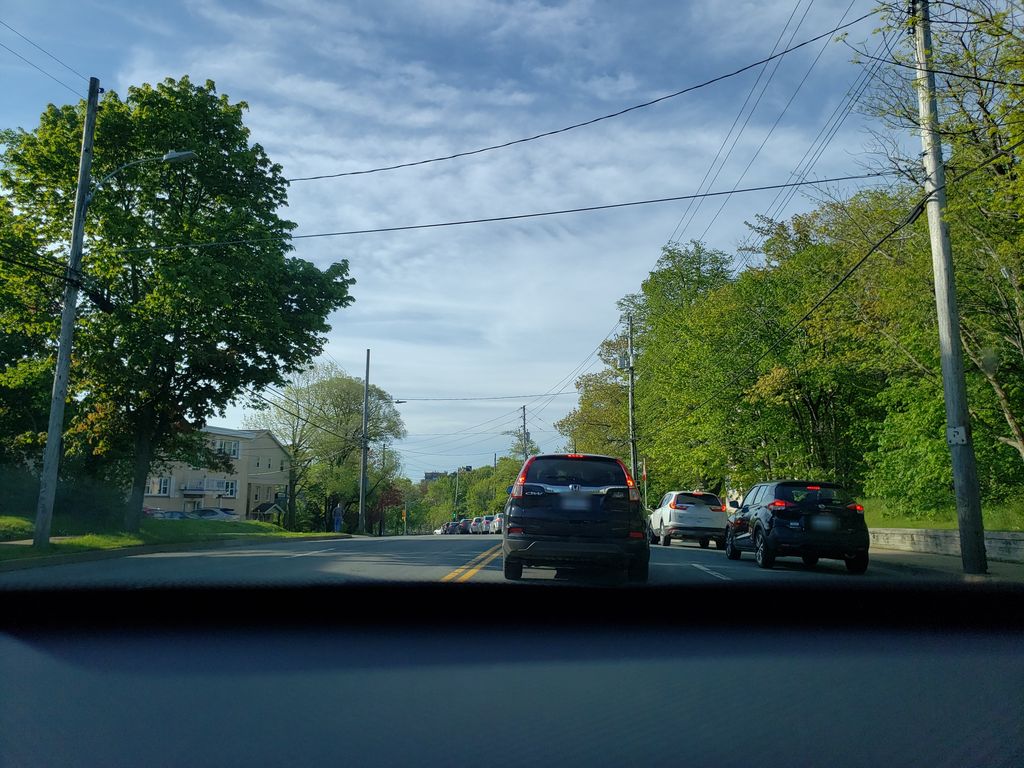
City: halifax